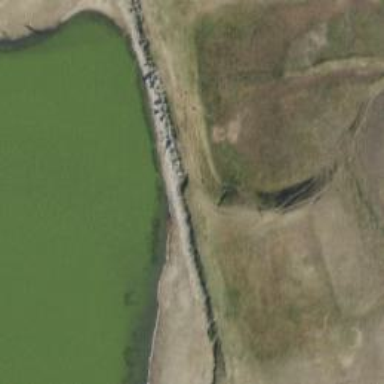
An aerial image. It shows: Reservoir.